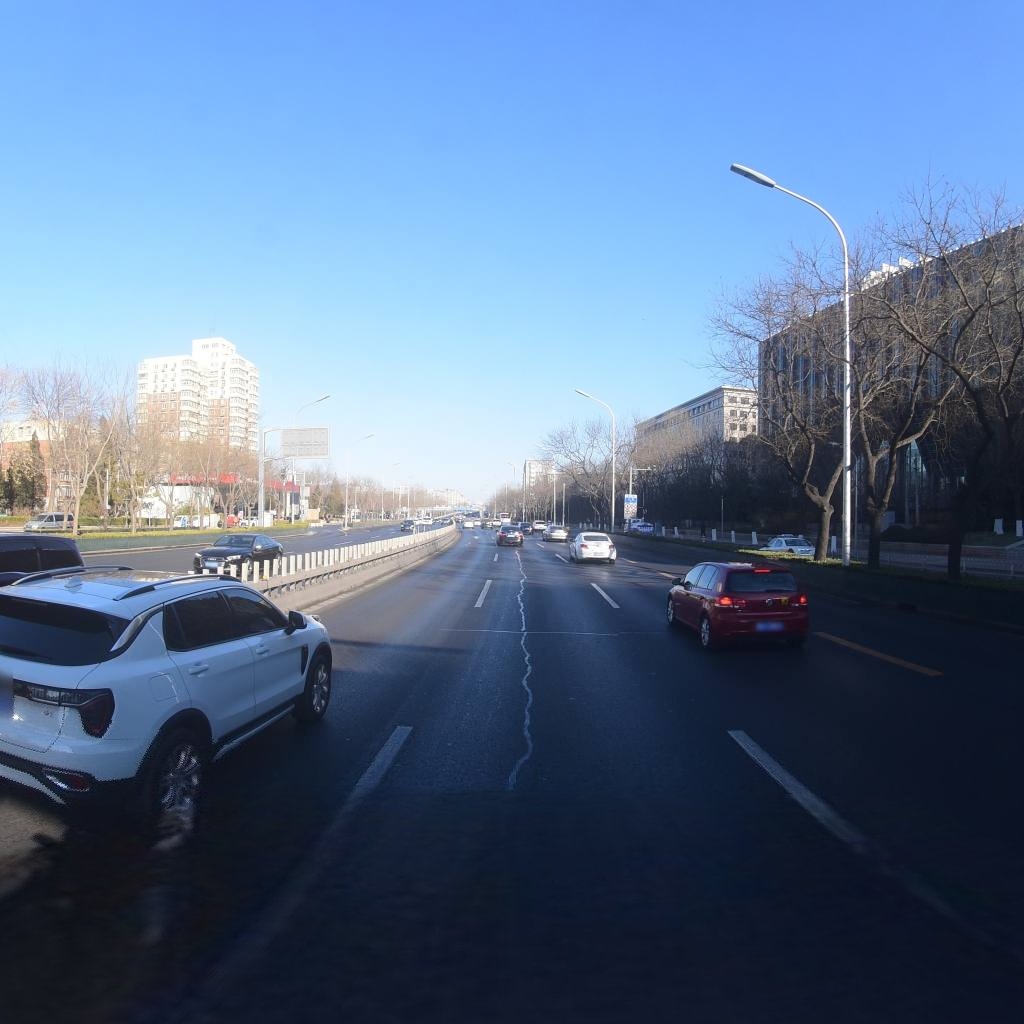
Region: Xicheng
Road damage annotations: longitudinal patch, transverse patch